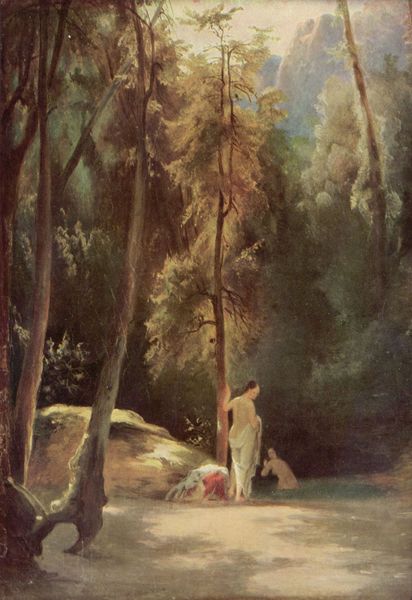
Titel: Badende Mädchen im Park von Terni
Künstler: Karl Blechen
Standort: Düsseldorf
Institution: Kunstmuseum
Schlagwörter: akt, baum, berg, blau, blätter, dunkel, felsen, gemälde, haut, himmel, laub, nackt, schatten, wasser, weiß, wolken, baden, badende, bäume, fluss, frauen, grün, landschaft, mädchen, sand, see, teich, ufer, äste, braun, frau, haar, hell, kleider, licht, rücken, schwarz, blick, dame, park, rot, tiere, tuch, weg, beige, hochformat, jung, kleidung, stehen, stein, steine, bach, baumstamm, hügel, natur, stamm, zweige, gewässer, schlank, sonne, boden, insel, figur, gewand, mantel, stoff, tücher, blatt, tal, wald, hintern, rückenansicht, sommer, strand, trocknen, zwei, moderne, warm, berge, fels, gebirge, gipfel, schlucht, platz, reißend, romantik, strom, tannen, stämme, handtuch, spiegeln, nackte, frühling, bad, waschen, lichtstrahl, wurzel, alpen, badend, lichtung, nadelbaum, tanne, ölmalerei, badetuch, wärme, tümpel, nymphe, nymphen, nadelbäume, umgewandt, nadeln, nadelwald, frei, waldsee, flechte, unschuldig, carl, junge frauen, bergsee, diana, schreck, quelle, überrascht, trist, fra, förster, frua, lichtdurchflutet, blechen, brün, carl blechen, waldlichtung, landschaf, park von terni, terni, po, lichrung, nympe